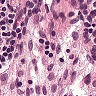
Metastatic tissue present: no